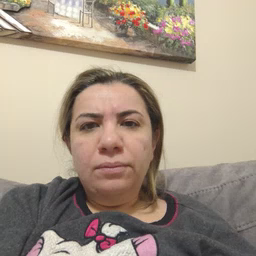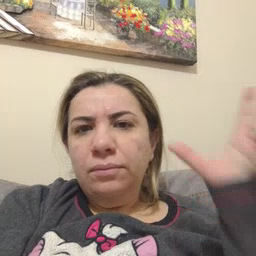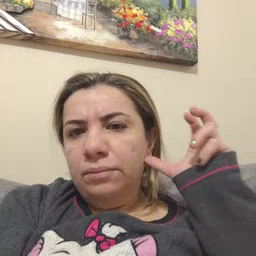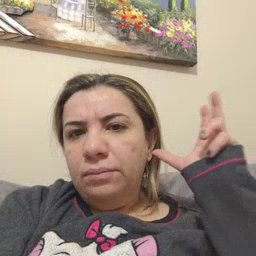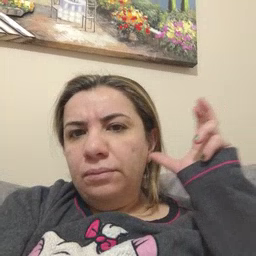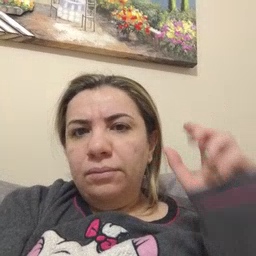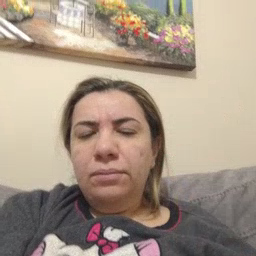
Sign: hear